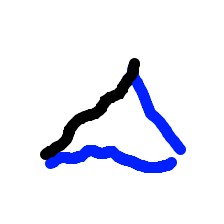
Shape: triangle